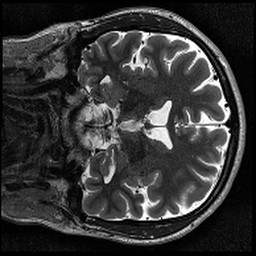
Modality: T2w
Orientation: coronal
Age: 35
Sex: male